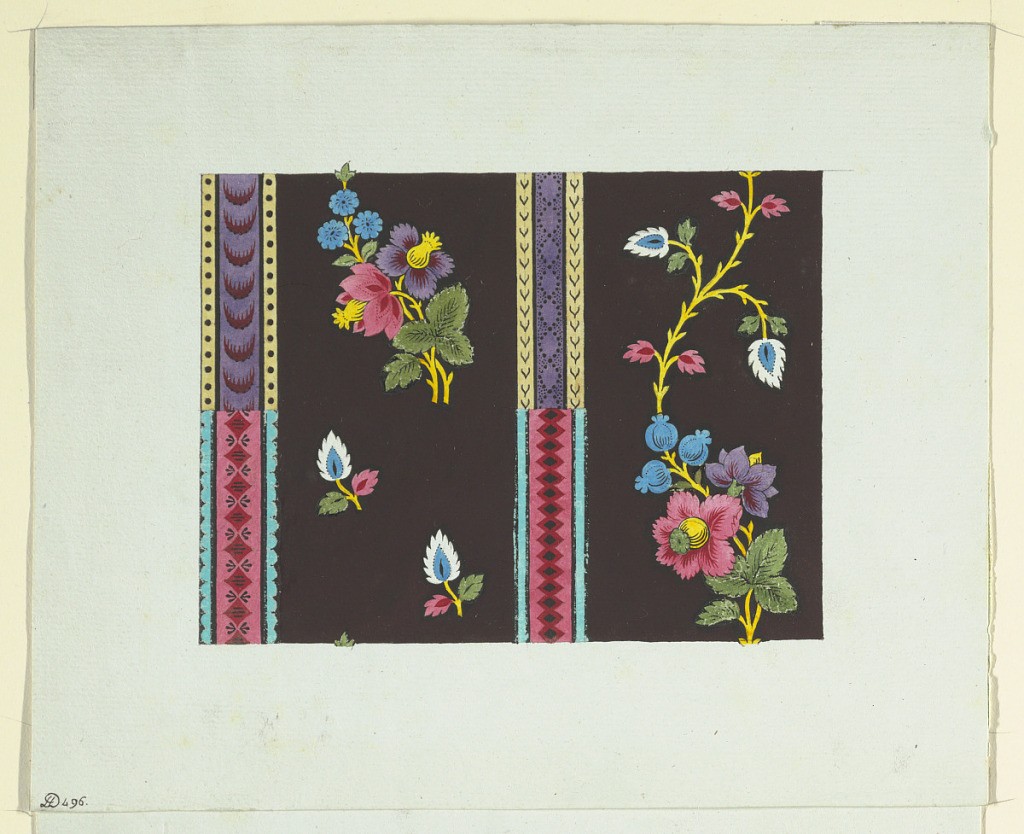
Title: Floral Design for printed textiles
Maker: Louis-Albert DuBois, Swiss, 1752–1818
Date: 1800–1818
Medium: Graphite, brush and gouache on blue wove paper
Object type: Drawing
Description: Two panels of multicolored flowers on yellow stems on dark brown ground separated by patterned stripes of purple and pink, bordered with yellow and turquoise.